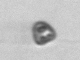
Label: Pyramimonas